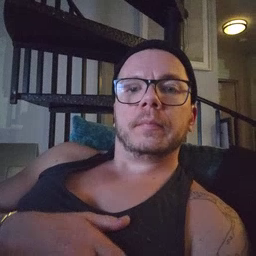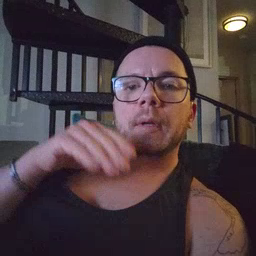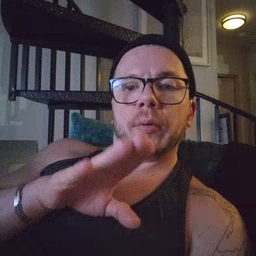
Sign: into